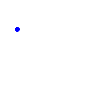
Particle: electron